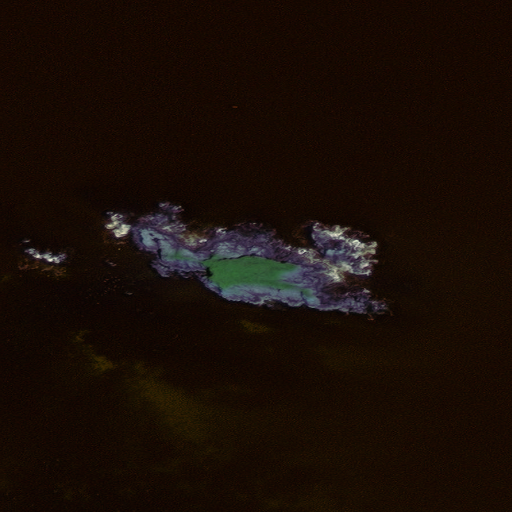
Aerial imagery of island in Alaska named Petrel Island containing only unknown